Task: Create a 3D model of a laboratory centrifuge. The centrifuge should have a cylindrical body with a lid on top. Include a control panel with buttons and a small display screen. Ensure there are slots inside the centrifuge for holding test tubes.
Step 613:
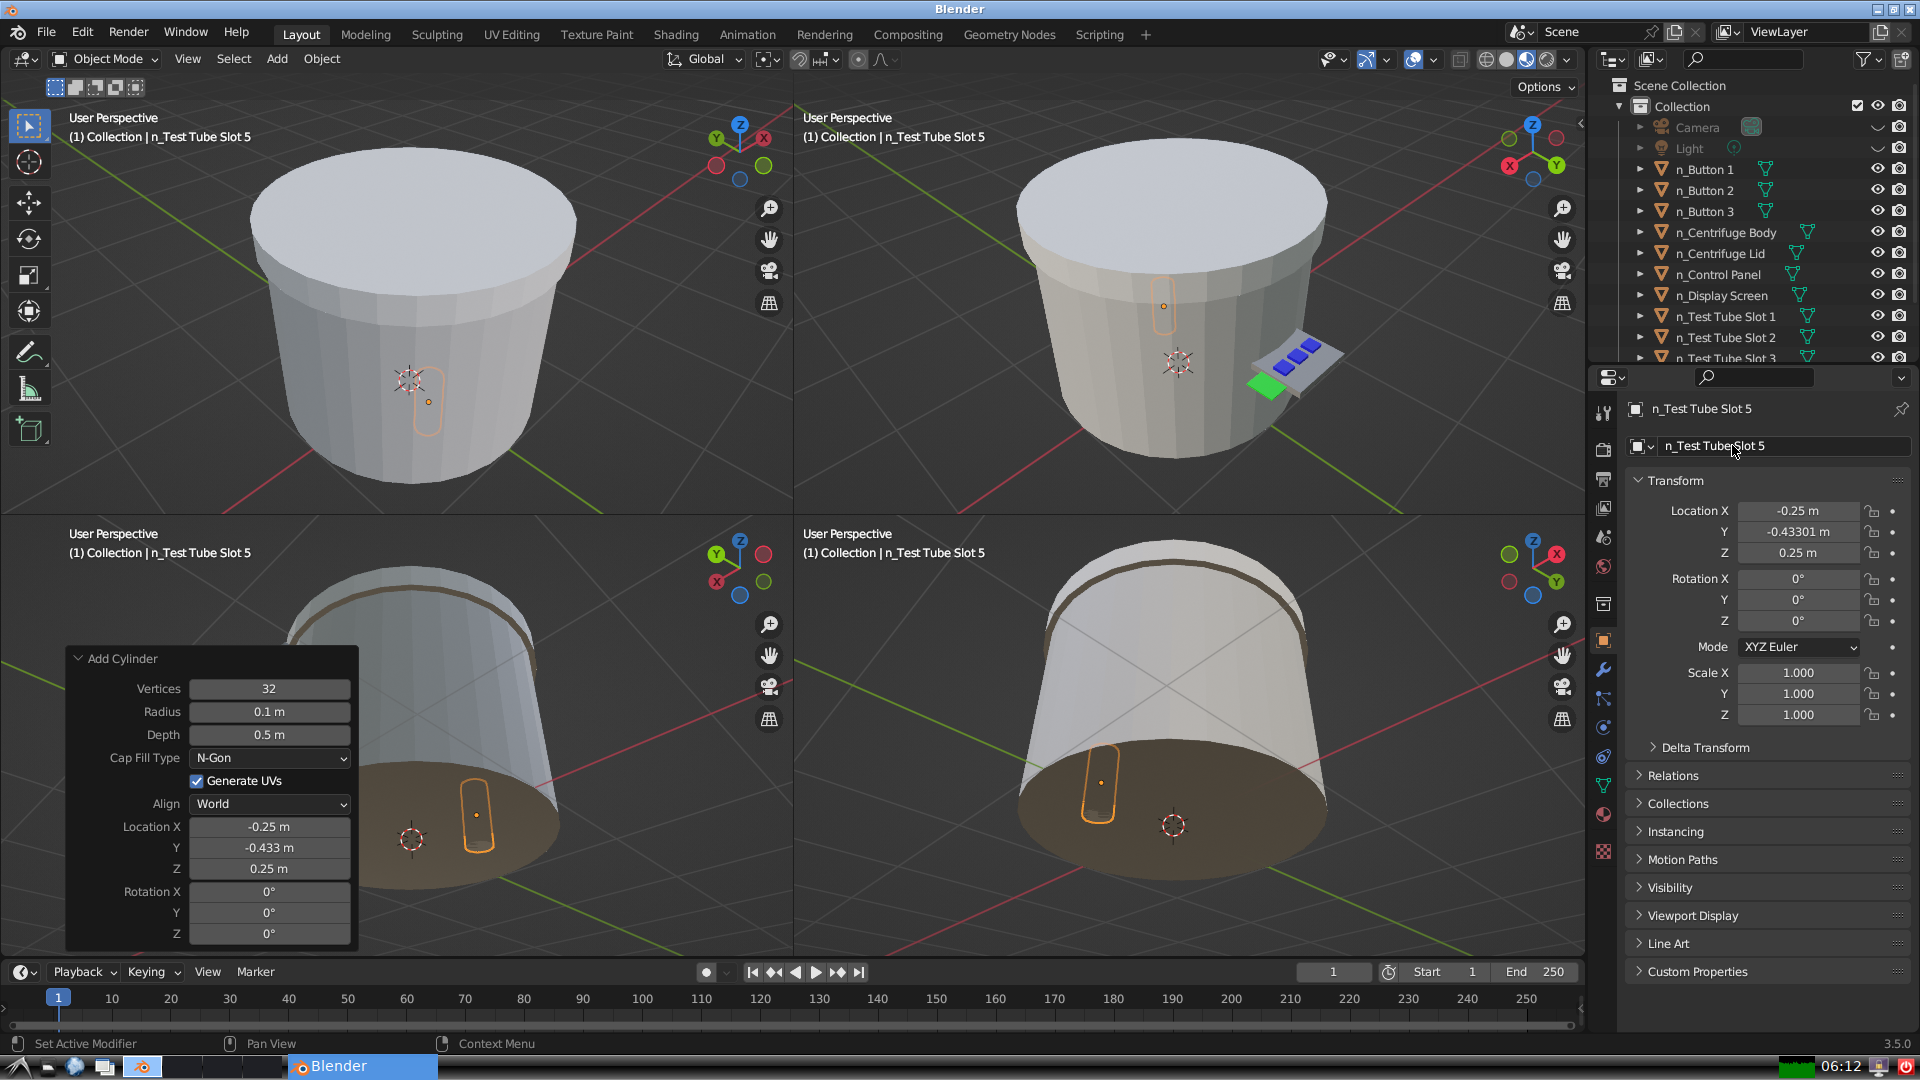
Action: {"mouse_move": [1603, 815]}